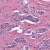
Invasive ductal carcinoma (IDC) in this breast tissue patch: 1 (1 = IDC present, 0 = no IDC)